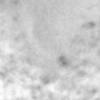
Label: no_change